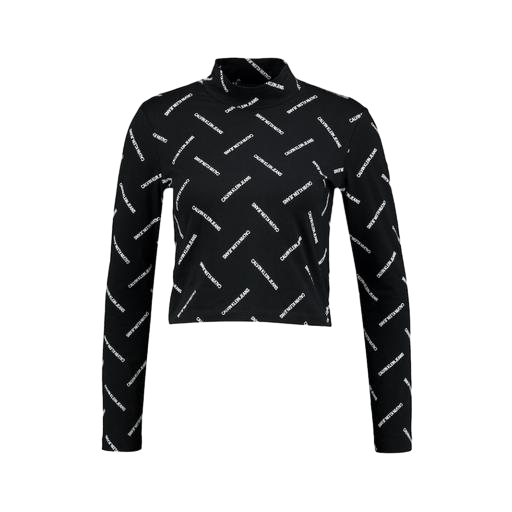
black petite printed mock-neck top only macy, longsleeve t-shirt, black logo-print top, white background